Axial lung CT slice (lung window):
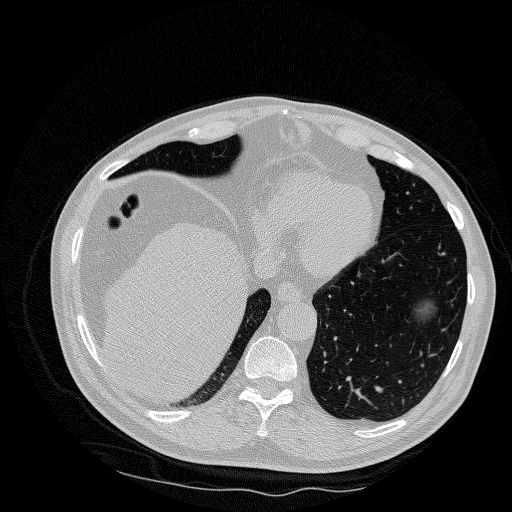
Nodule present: no